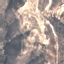
Land use / land cover: HerbaceousVegetation